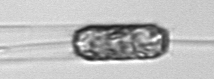
Label: Ditylum_brightwellii